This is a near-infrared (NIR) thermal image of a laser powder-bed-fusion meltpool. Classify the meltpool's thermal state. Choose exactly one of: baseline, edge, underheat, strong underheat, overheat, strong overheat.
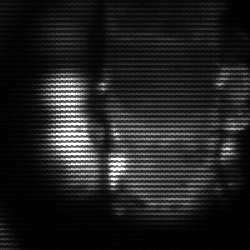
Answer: strong underheat